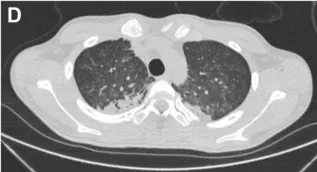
Preoperative CT images and postoperative CT images (A-D) Progression of bilateral lung fibrosis.
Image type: radiology (ct)